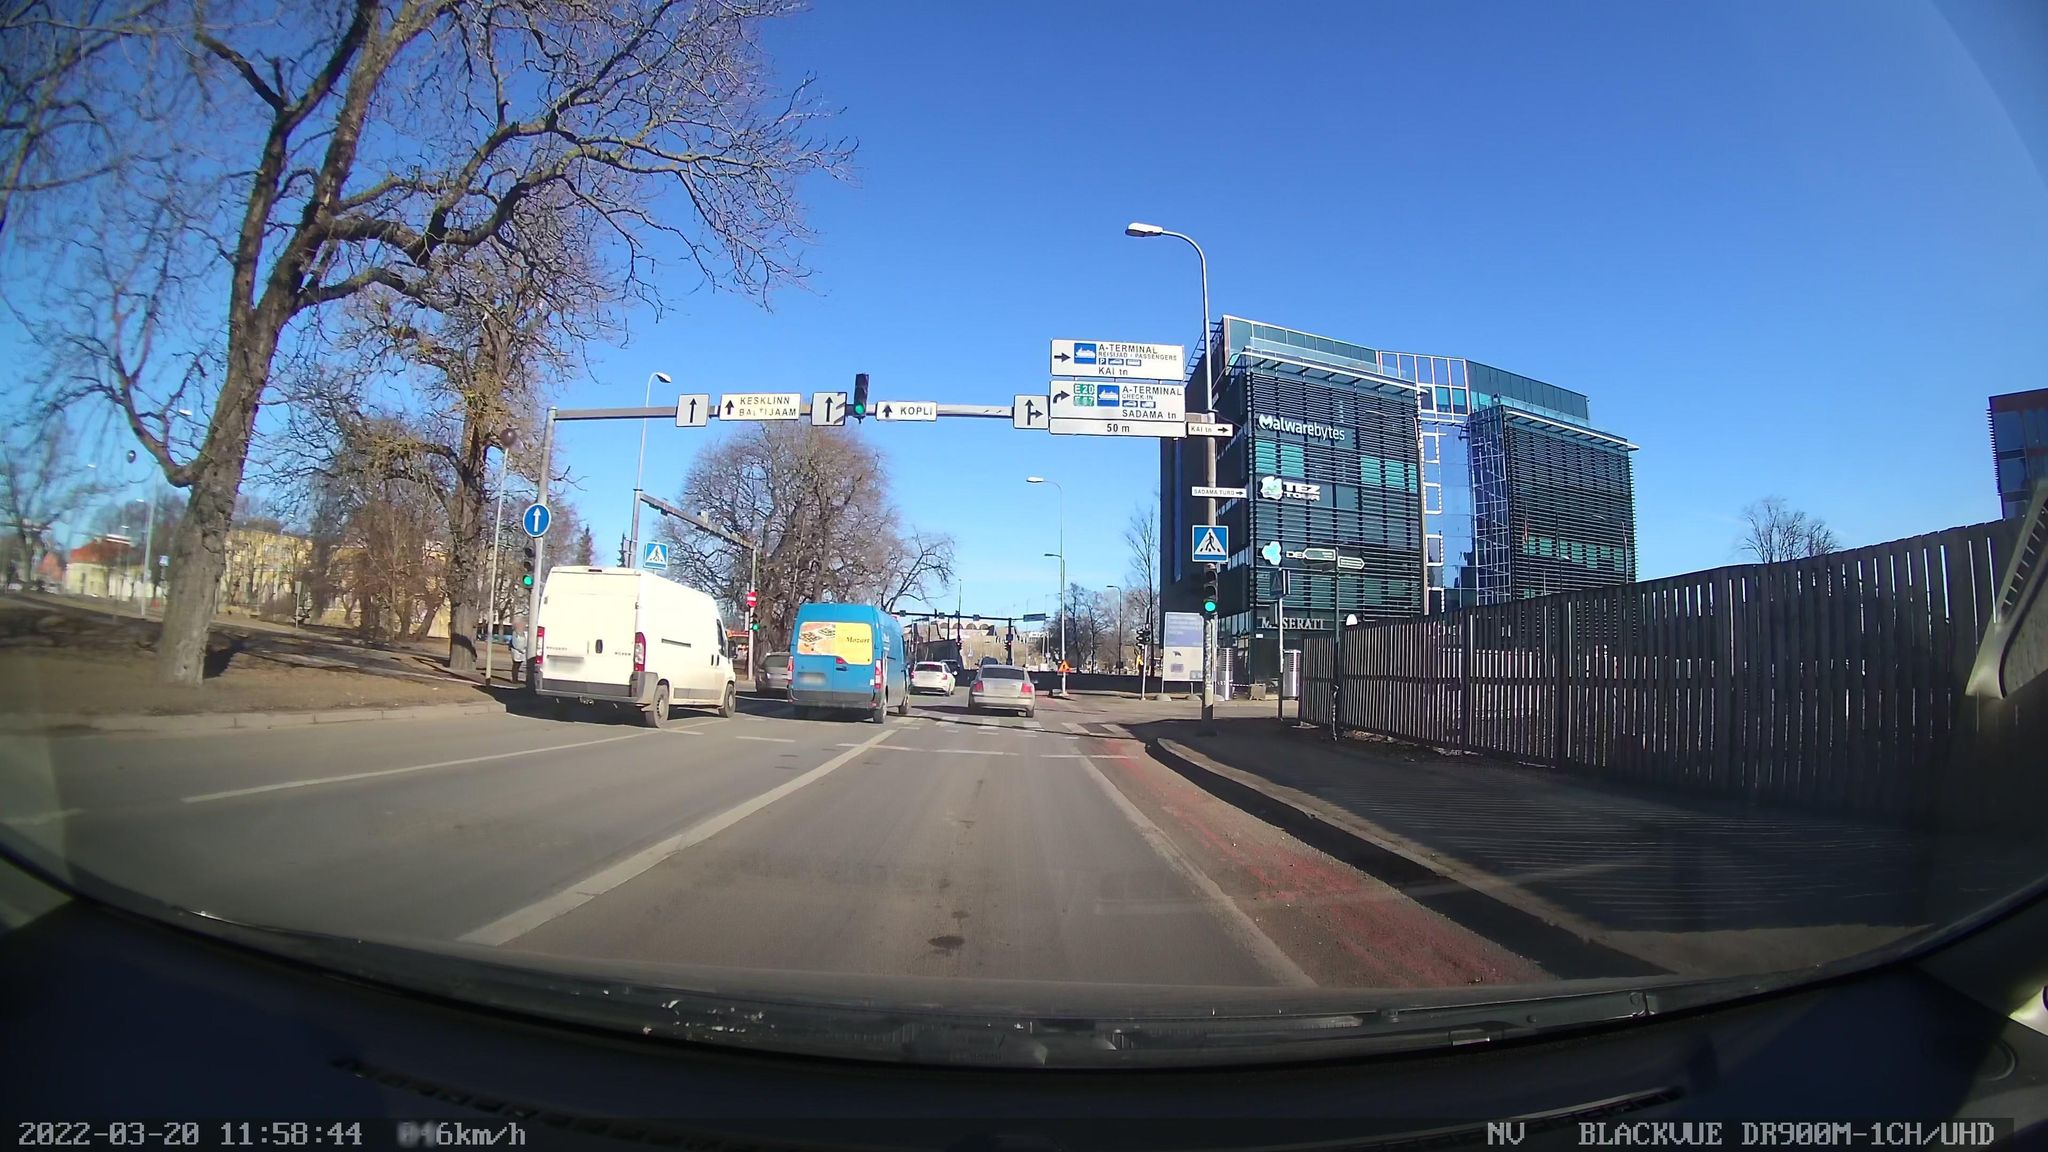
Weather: clear
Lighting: day
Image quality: good
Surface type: driving surface
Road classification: trunk
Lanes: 3
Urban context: urban centre
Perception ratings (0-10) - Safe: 2.6, Lively: 3.88, Beautiful: 3.68, Boring: 5.11, Depressing: 8.62, Wealthy: 0.77